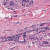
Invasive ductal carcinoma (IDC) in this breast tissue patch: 0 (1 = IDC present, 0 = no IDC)